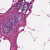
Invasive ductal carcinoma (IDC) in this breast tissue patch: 0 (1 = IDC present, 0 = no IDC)